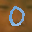
Label: 0